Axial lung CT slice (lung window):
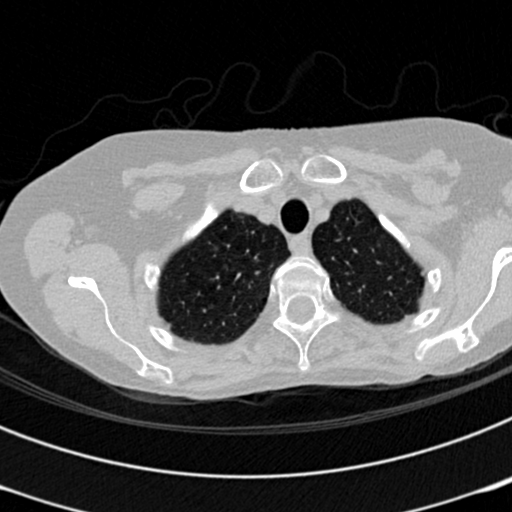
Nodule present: no